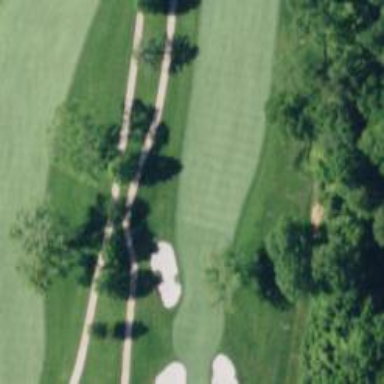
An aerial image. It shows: Golf hole.